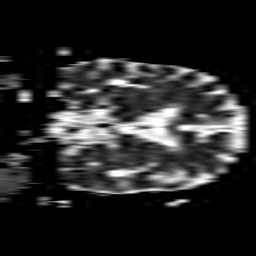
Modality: ADC
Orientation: coronal
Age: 62
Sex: male
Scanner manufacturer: philips
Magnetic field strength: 1.5 T
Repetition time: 3.4 s
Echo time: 0.06899 s